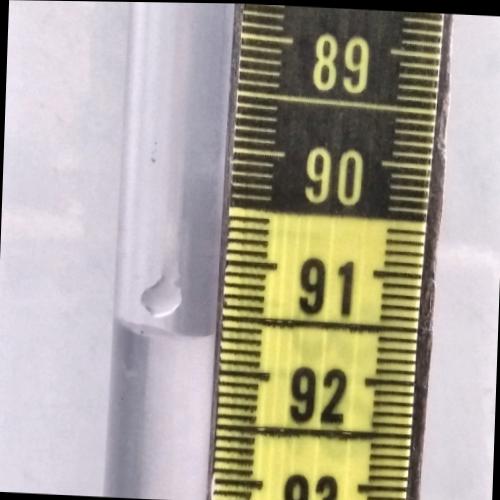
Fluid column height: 91.7 cm